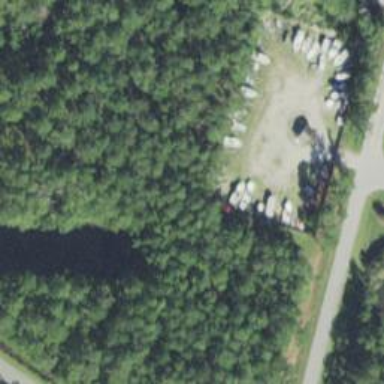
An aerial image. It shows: Boat storage area.